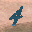
Label: 4